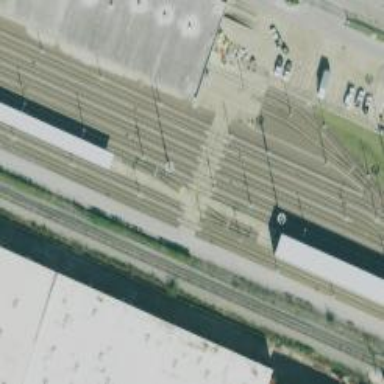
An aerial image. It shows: Light rail yard with electrified contact lines.